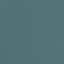
Land use / land cover class: SeaLake